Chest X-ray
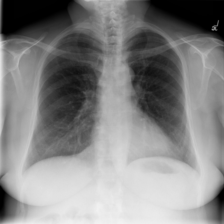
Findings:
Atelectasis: negative
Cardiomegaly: negative
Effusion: negative
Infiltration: negative
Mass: negative
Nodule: negative
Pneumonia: negative
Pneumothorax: negative
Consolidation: negative
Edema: negative
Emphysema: negative
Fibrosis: negative
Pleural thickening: negative
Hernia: negative